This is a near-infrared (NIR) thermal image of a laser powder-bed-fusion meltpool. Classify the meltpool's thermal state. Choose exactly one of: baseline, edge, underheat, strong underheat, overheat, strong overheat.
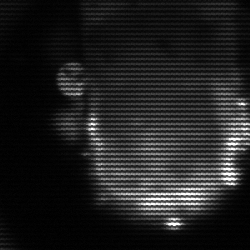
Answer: baseline